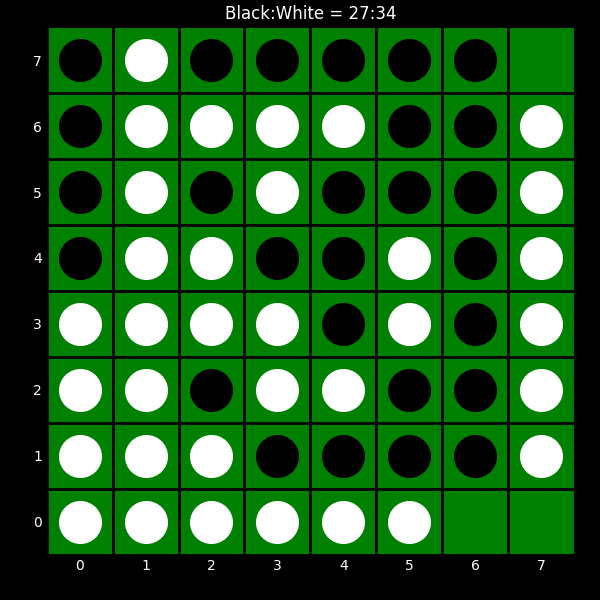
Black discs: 27
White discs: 34